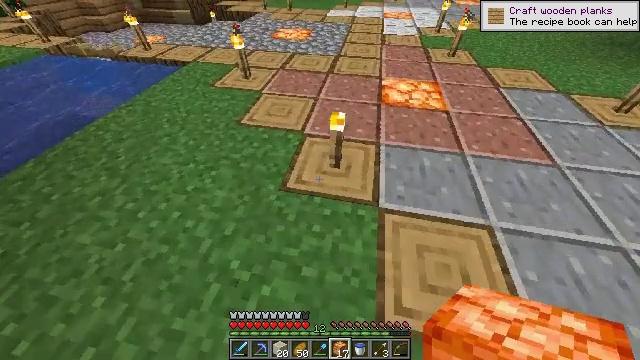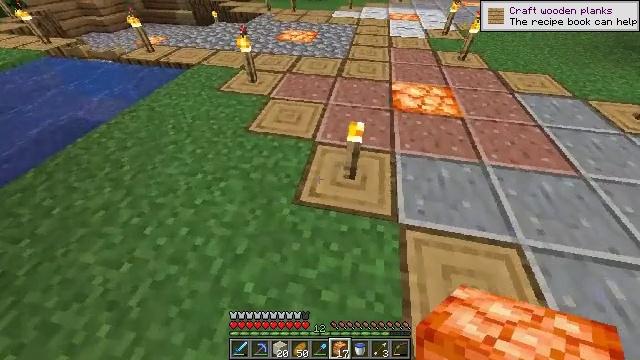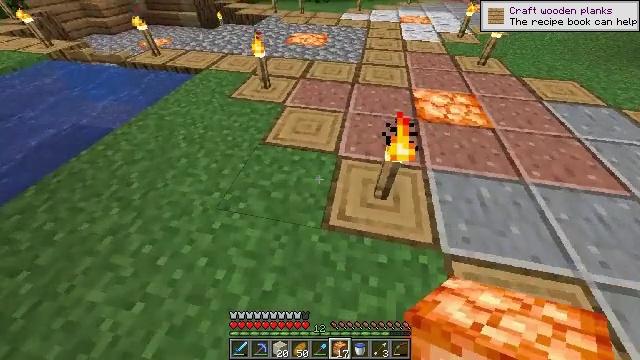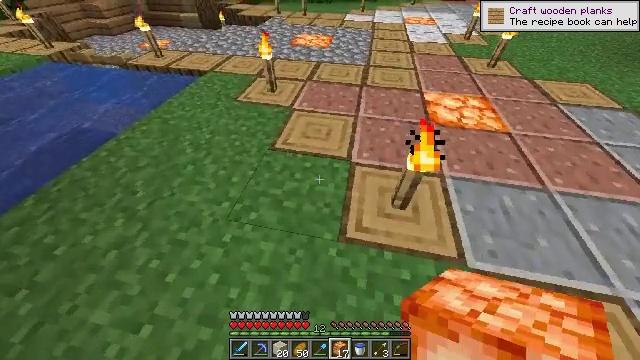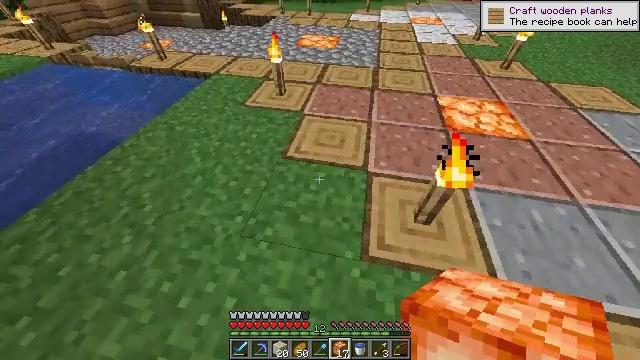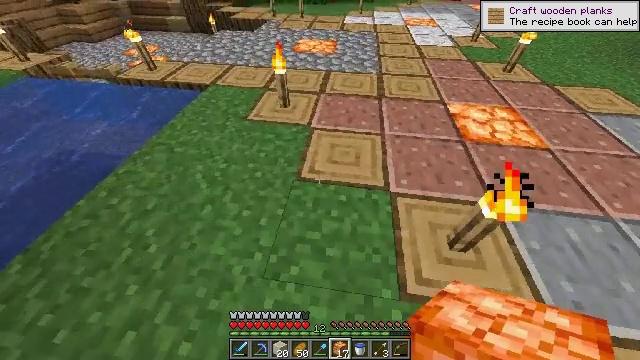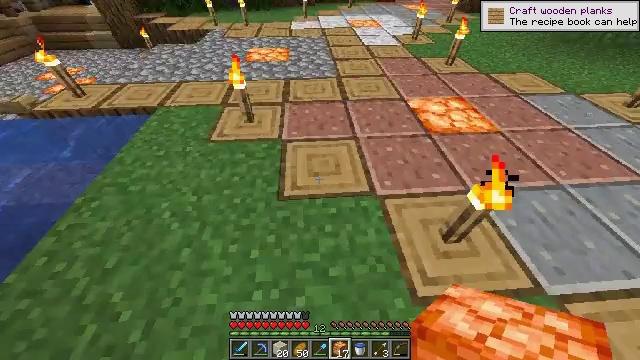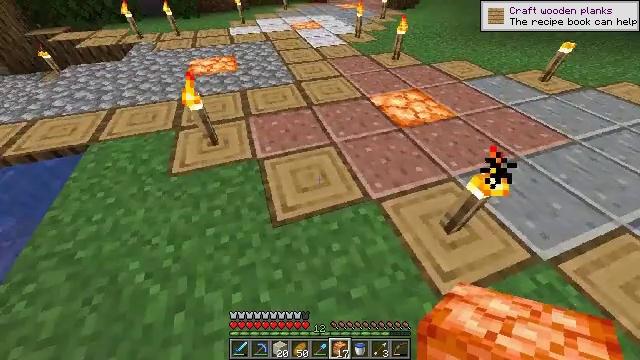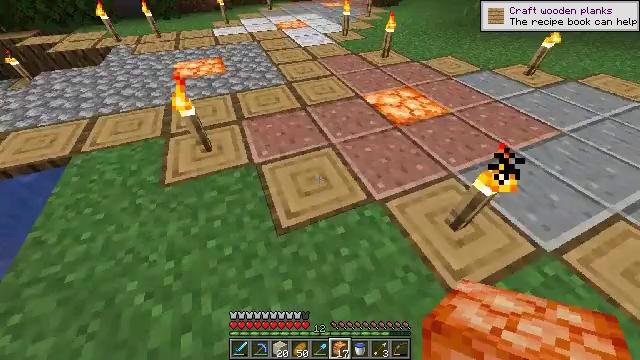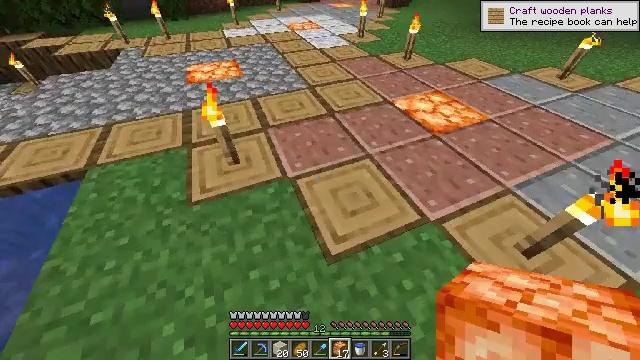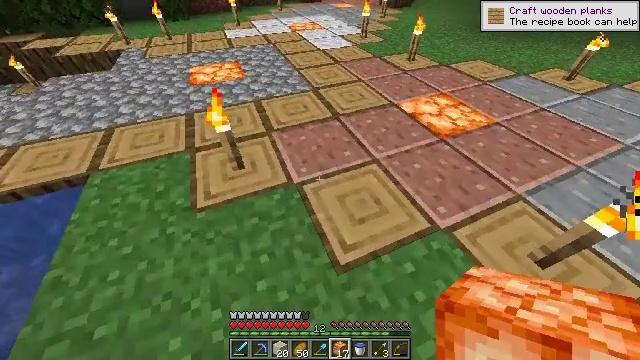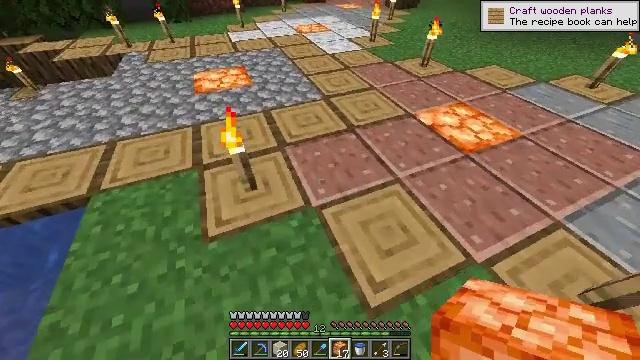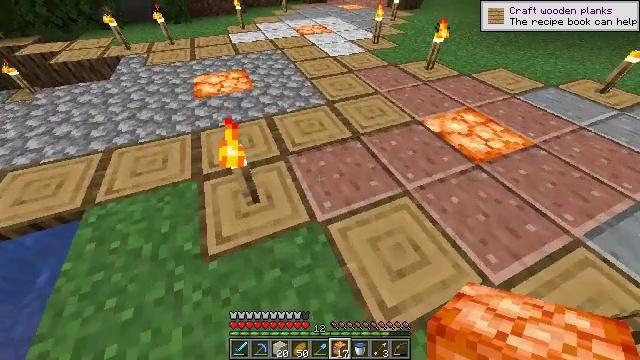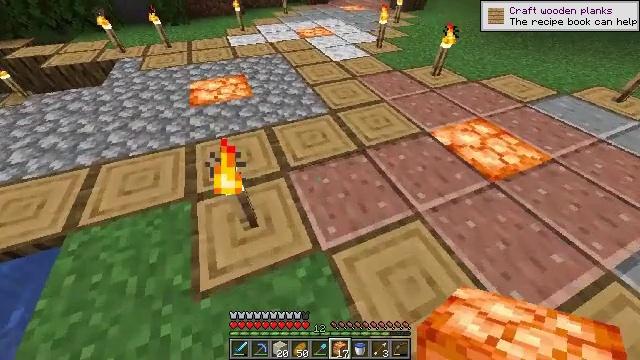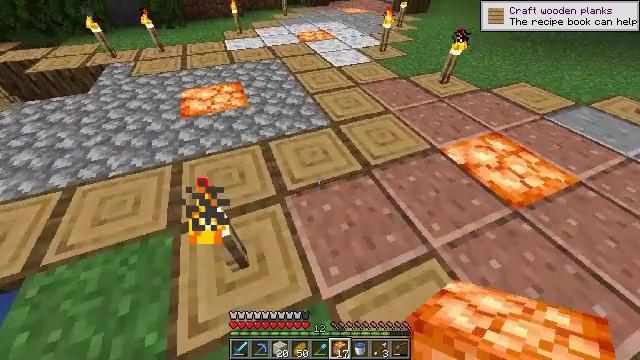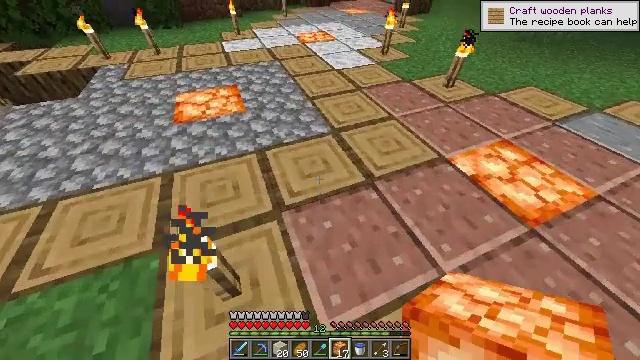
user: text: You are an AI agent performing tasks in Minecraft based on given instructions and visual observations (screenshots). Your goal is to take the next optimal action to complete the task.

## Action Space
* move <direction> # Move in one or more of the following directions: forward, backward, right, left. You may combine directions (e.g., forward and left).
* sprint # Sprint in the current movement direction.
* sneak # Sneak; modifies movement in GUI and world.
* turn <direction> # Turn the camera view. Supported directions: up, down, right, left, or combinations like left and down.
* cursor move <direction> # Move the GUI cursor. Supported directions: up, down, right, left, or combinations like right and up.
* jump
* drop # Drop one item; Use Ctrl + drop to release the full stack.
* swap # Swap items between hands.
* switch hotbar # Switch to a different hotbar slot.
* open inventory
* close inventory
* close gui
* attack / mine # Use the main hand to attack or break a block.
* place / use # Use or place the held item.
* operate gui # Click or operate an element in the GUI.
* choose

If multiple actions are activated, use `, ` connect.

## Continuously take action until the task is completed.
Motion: motion action
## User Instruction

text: Retrieve shroomlight for lighting purposes.
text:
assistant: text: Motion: move forward and move left
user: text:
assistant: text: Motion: move forward and move left
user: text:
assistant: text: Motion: move forward and move left
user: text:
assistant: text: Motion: move forward and move left
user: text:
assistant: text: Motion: move forward and move left, turn right
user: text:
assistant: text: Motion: move forward and move left, turn right
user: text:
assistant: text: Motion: move forward and move left, turn right
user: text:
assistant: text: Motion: move forward and move left, turn right
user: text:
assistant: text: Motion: move forward and move left
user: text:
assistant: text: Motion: move forward and move left
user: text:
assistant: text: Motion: move forward
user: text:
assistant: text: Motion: move forward
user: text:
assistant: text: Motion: move forward
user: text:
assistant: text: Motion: move forward
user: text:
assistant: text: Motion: move forward
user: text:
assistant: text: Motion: move forward
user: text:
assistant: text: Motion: move forward
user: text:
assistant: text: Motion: move forward, jump
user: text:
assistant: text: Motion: move forward, jump
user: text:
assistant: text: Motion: move forward, jump
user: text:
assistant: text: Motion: move forward, jump
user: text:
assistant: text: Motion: move forward, jump
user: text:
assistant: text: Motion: move forward, jump
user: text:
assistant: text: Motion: move forward, jump
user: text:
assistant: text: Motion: move forward, jump
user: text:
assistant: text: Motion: move forward, jump
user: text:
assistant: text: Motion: move forward
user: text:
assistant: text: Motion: move forward
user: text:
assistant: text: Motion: move forward
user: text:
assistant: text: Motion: move forward, turn right